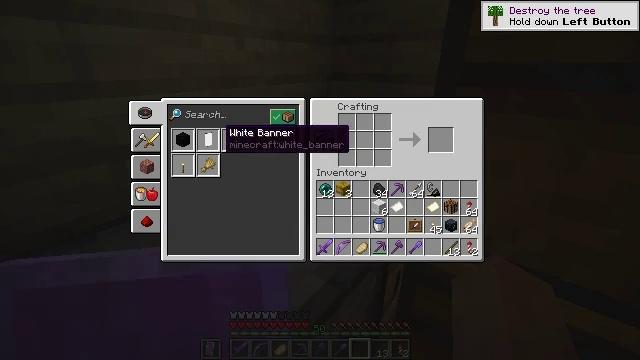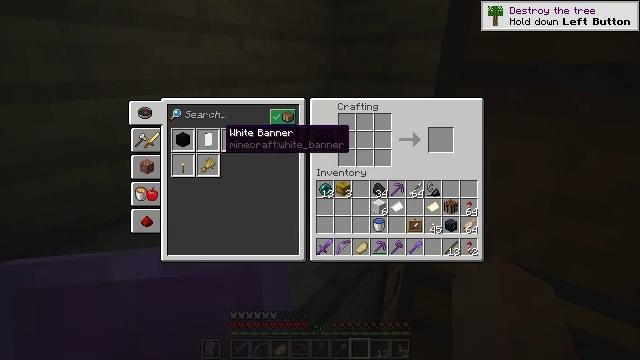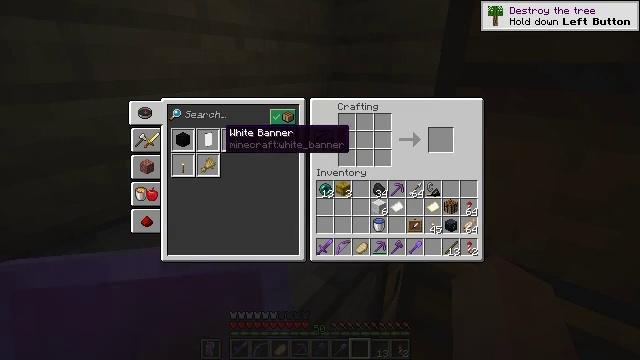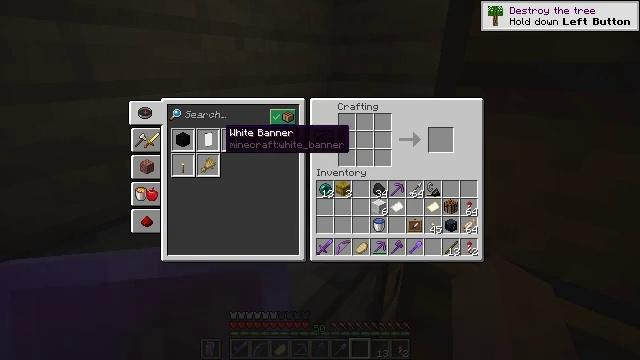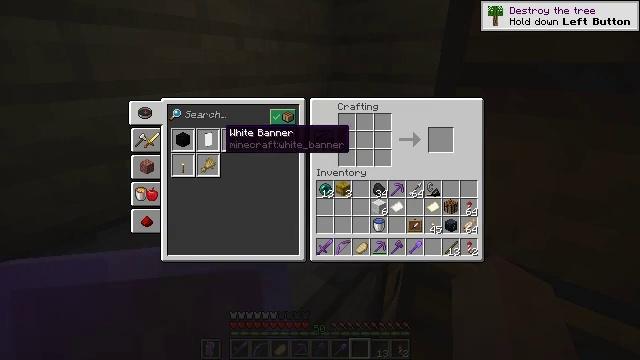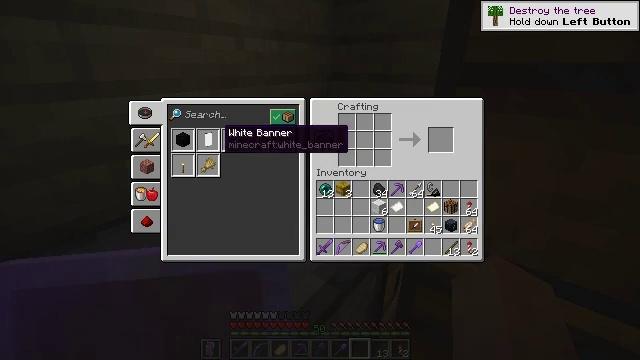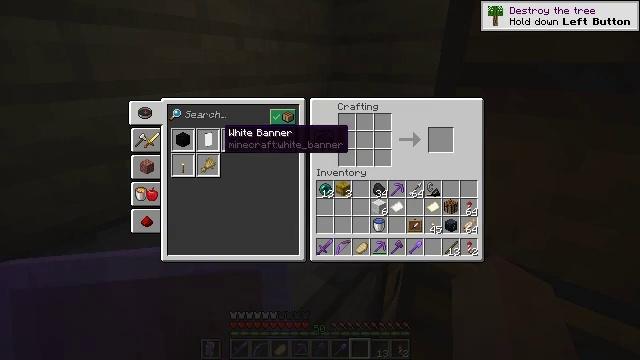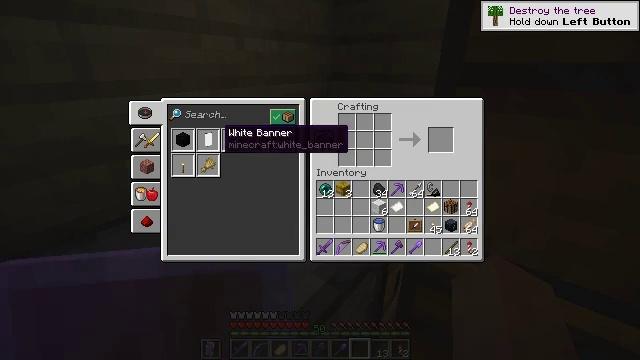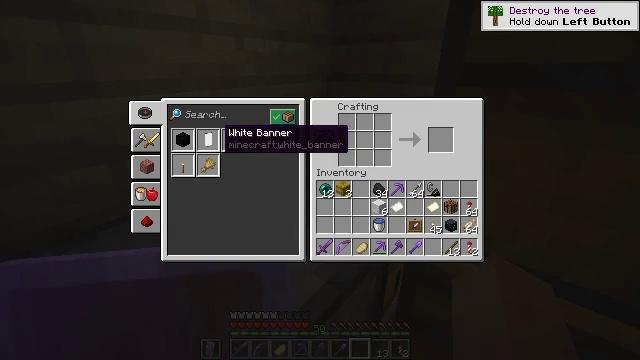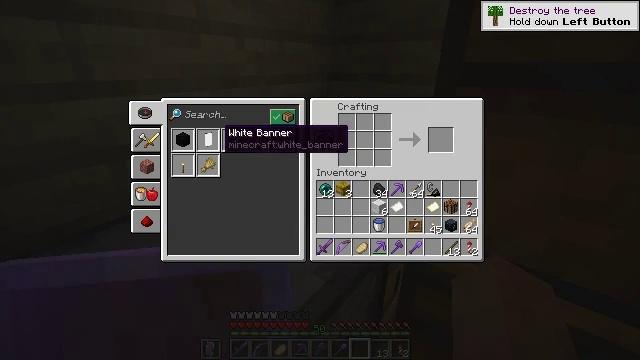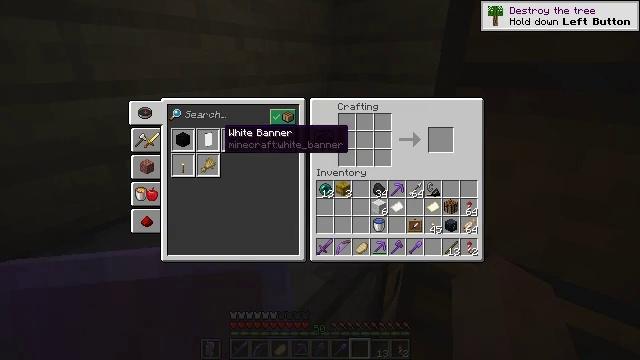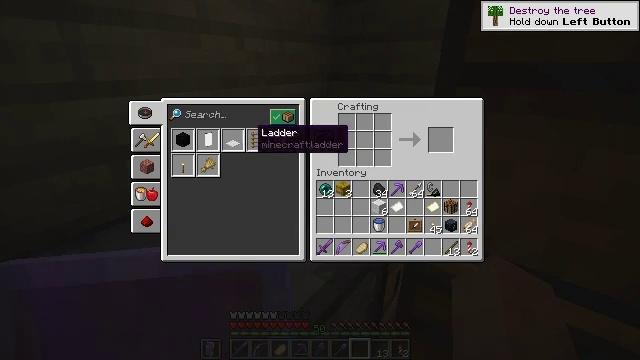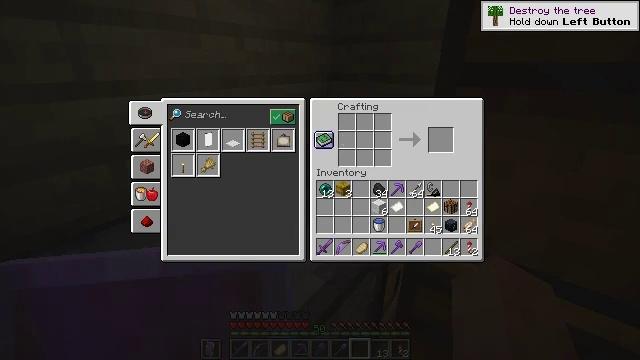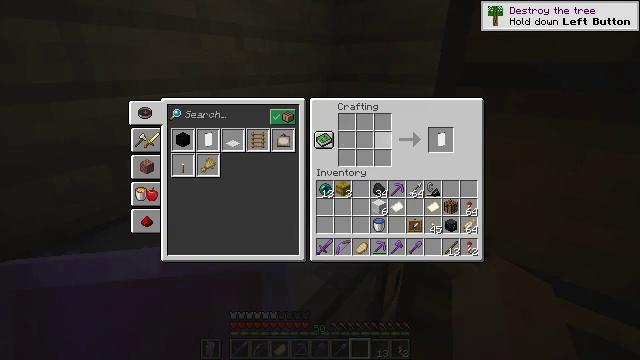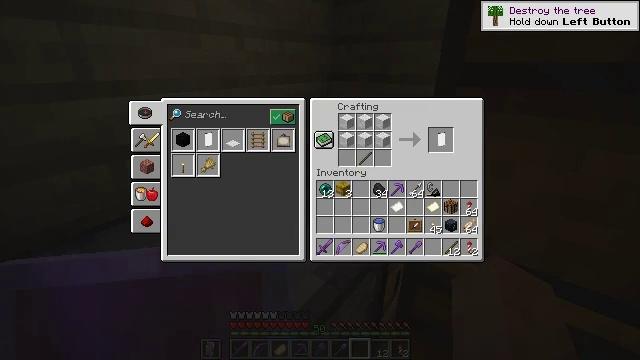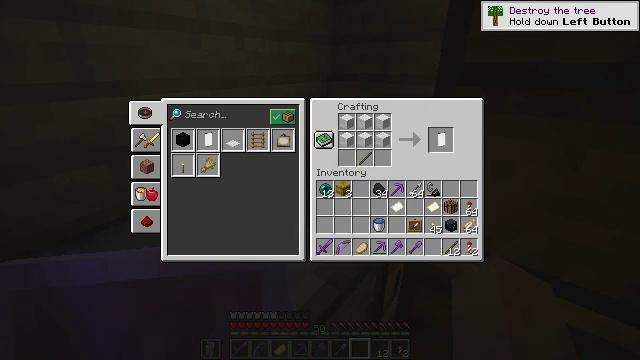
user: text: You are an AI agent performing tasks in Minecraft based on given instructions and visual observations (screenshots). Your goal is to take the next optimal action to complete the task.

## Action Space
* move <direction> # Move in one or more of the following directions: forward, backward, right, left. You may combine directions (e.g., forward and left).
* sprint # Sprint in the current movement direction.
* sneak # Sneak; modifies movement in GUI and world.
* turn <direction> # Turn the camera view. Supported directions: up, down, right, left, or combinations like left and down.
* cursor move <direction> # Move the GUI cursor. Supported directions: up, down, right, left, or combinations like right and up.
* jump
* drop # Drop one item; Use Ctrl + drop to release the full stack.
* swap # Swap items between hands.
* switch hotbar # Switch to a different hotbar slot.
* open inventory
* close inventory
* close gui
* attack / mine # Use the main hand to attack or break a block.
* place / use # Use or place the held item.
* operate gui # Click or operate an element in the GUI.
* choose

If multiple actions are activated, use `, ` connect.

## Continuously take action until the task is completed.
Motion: motion action
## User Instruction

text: craft item white banner
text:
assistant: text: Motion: no_op
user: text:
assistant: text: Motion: no_op
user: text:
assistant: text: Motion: no_op
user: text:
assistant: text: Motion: no_op
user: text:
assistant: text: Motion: no_op
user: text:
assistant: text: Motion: no_op
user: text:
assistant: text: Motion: no_op
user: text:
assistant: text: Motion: attack / mine
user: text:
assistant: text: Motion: attack / mine
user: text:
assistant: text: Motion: attack / mine
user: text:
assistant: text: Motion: turn right
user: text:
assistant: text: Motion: turn right
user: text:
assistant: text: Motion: turn right
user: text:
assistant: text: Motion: turn right
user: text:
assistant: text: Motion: turn right
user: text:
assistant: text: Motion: turn right
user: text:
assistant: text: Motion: no_op
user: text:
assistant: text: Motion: turn right
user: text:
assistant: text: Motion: no_op
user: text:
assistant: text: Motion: sneak
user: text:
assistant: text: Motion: sneak
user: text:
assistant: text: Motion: sneak
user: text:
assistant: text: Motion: sneak, turn right
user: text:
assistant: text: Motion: sneak
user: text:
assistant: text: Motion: sneak
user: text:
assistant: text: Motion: sneak
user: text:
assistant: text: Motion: sneak, attack / mine
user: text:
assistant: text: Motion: sneak, attack / mine
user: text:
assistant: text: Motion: sneak, attack / mine
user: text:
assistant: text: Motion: sneak